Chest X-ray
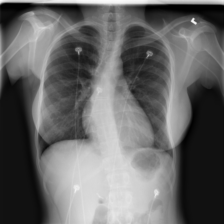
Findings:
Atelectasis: negative
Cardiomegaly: positive
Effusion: positive
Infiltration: negative
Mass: negative
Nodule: negative
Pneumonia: negative
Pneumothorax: negative
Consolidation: negative
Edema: negative
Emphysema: negative
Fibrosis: negative
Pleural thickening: negative
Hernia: negative